Question: I've got a little side project that I'd like to use for playing with computer vision. I have a scan of a document that has some words circled, or more specifically surrounded by 2 parallel horizontal lines joined by curves at each end. Similar to the word search worksheets that elementary school children work on, but with cleaner lines and only horizontal.

Goal is to extract out the circled bits and then pass only those portions to an OCR process to get the circled text.
I've used opencv a bit before for facial recognition using some of the packaged haar cascades. Would a similar approach work for simple shapes or are there lower level approaches within OpenCV that would work well?
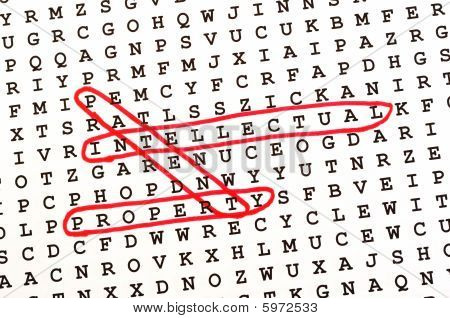
Answer: A nice, simple method for detecting lines in an image is the Hough Transform. It basically acts as an accumulation buffer of line parameters. This should be able to detect your long parallel lines fairly readily, and distinguish between them and the letters by thresholding. Then you can iterate through the lines and extract a region from parallel pairs to segment the letters.
- <URL>